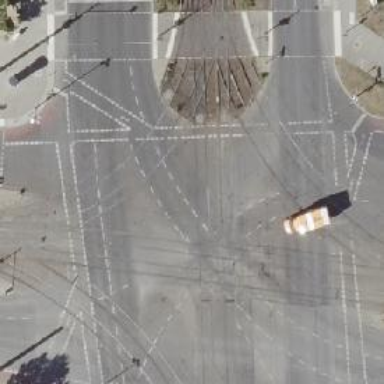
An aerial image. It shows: Tram crossing on the railway.